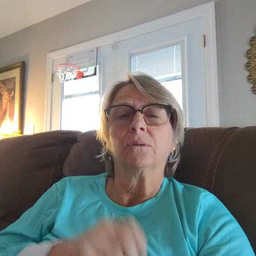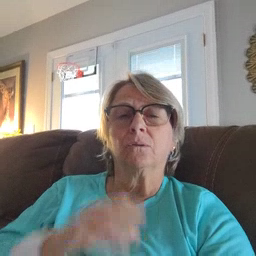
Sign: horse